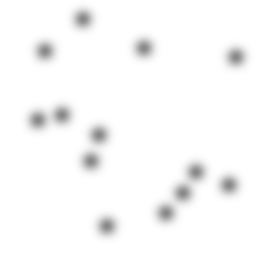
Squares: 0
Triangles: 0
Stars: 13
Total shapes: 13